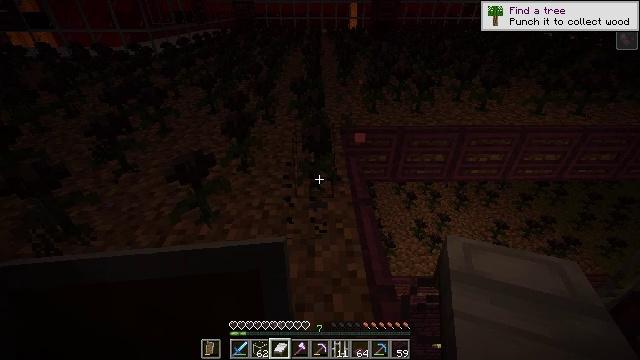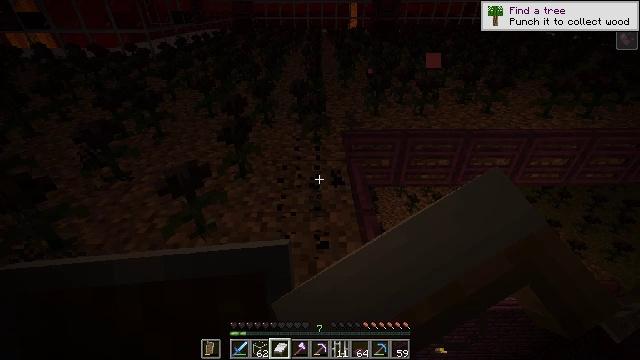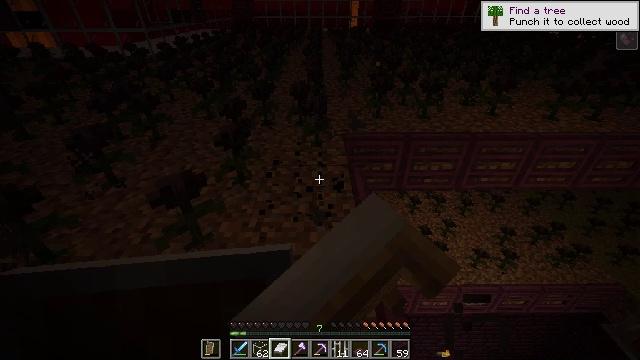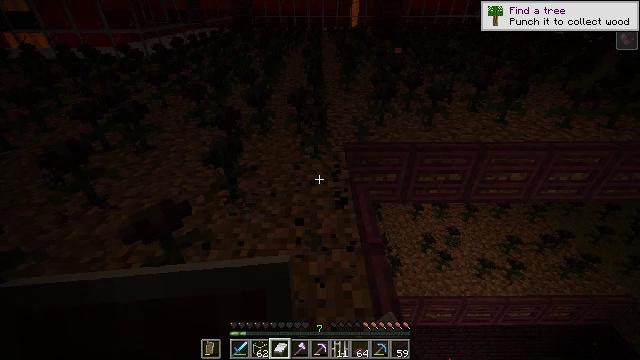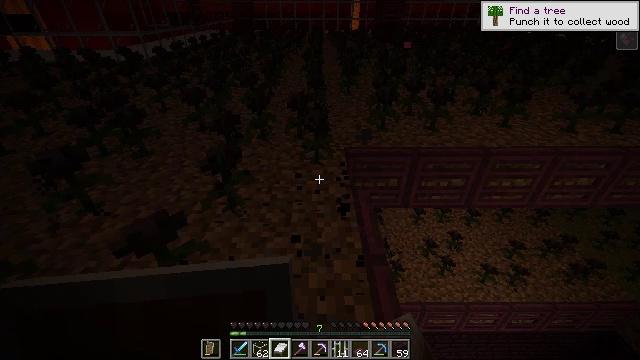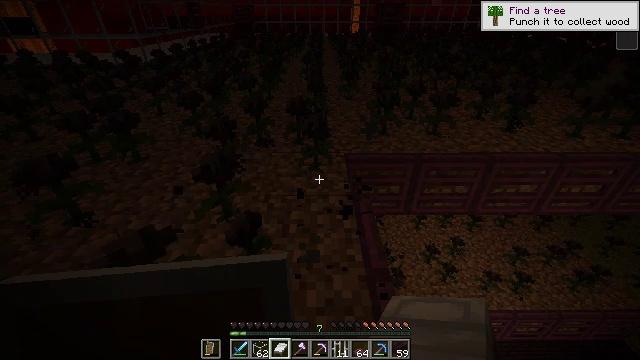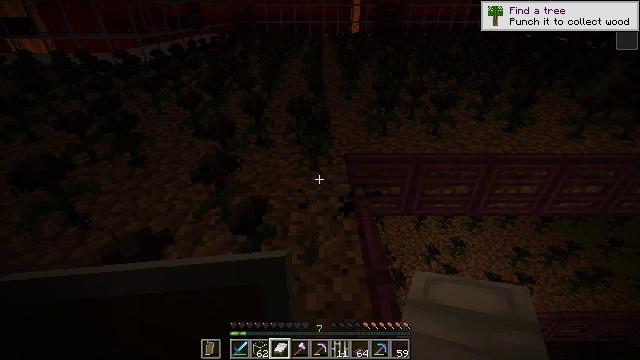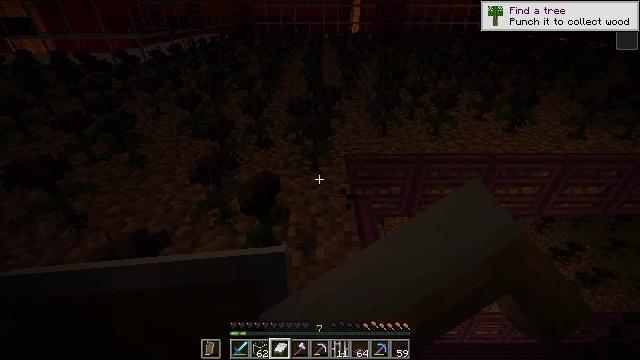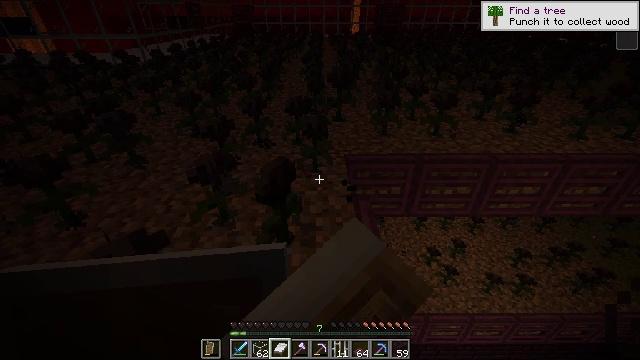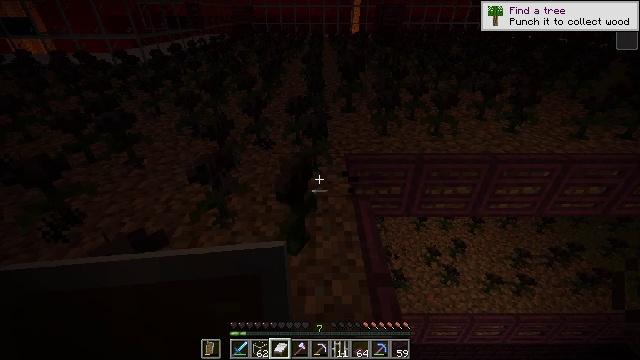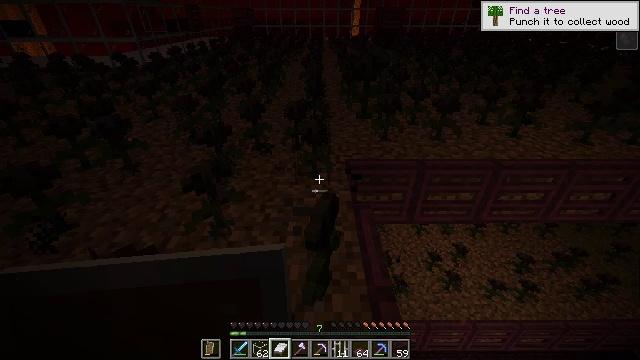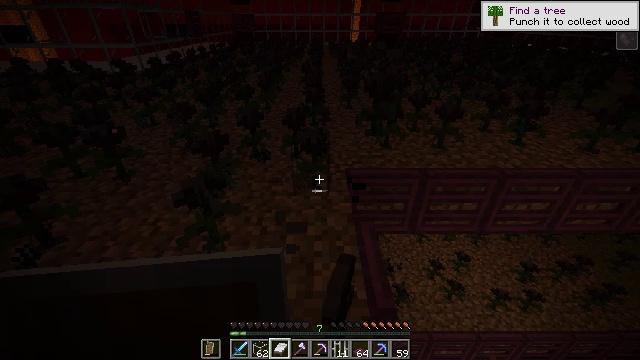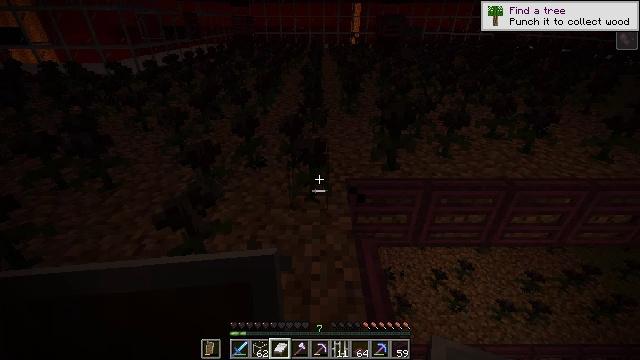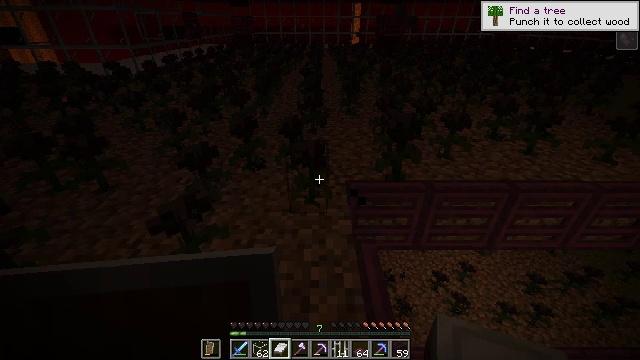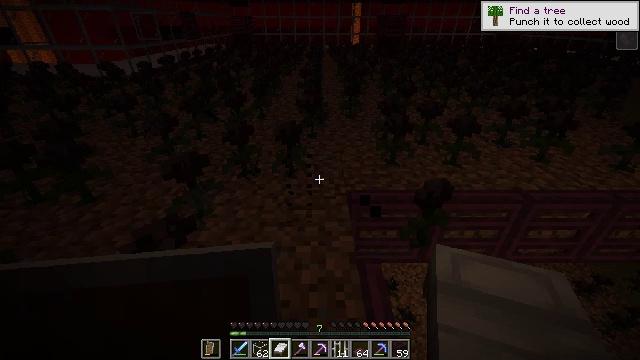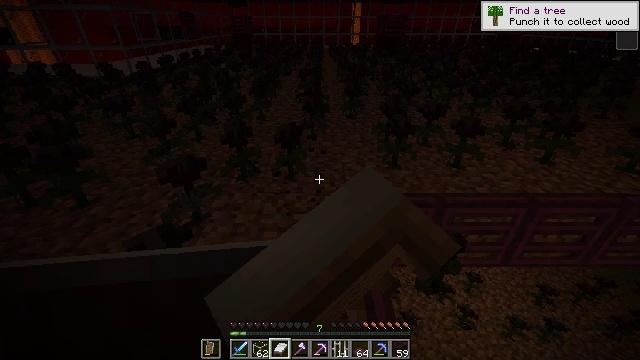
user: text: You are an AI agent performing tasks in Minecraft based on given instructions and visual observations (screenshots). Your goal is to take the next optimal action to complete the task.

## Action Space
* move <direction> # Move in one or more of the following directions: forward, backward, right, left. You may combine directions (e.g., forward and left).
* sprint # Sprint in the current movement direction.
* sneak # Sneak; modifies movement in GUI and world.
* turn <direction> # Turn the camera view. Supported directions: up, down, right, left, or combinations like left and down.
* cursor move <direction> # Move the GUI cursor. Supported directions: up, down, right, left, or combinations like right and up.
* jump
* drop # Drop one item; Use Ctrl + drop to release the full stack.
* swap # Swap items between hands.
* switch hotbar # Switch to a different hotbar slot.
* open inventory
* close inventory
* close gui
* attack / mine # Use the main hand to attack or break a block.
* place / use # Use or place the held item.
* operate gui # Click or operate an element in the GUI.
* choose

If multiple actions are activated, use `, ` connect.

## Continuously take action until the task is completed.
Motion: motion action
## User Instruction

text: Mine the wither rose with caution.
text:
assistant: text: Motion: move forward, attack / mine
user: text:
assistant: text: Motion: move forward
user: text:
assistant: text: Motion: move forward
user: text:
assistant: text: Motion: no_op
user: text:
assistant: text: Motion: no_op
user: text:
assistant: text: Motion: attack / mine
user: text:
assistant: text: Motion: attack / mine
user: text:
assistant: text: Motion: attack / mine
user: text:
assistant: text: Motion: no_op
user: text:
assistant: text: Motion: move forward
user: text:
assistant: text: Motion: move forward
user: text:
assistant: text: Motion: move forward
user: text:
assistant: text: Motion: move forward
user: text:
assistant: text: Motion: attack / mine
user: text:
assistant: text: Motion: attack / mine
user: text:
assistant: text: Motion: no_op
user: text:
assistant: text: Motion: no_op
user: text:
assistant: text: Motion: no_op
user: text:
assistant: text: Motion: move forward
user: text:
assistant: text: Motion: move forward
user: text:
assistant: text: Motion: move forward, turn left
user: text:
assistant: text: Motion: turn left
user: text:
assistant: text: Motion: no_op
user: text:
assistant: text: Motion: attack / mine
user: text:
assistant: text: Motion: attack / mine
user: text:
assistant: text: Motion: attack / mine
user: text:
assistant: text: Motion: no_op
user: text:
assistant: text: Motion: no_op
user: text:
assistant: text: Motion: no_op
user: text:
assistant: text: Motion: turn left and down